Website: macys
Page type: customer-info-address
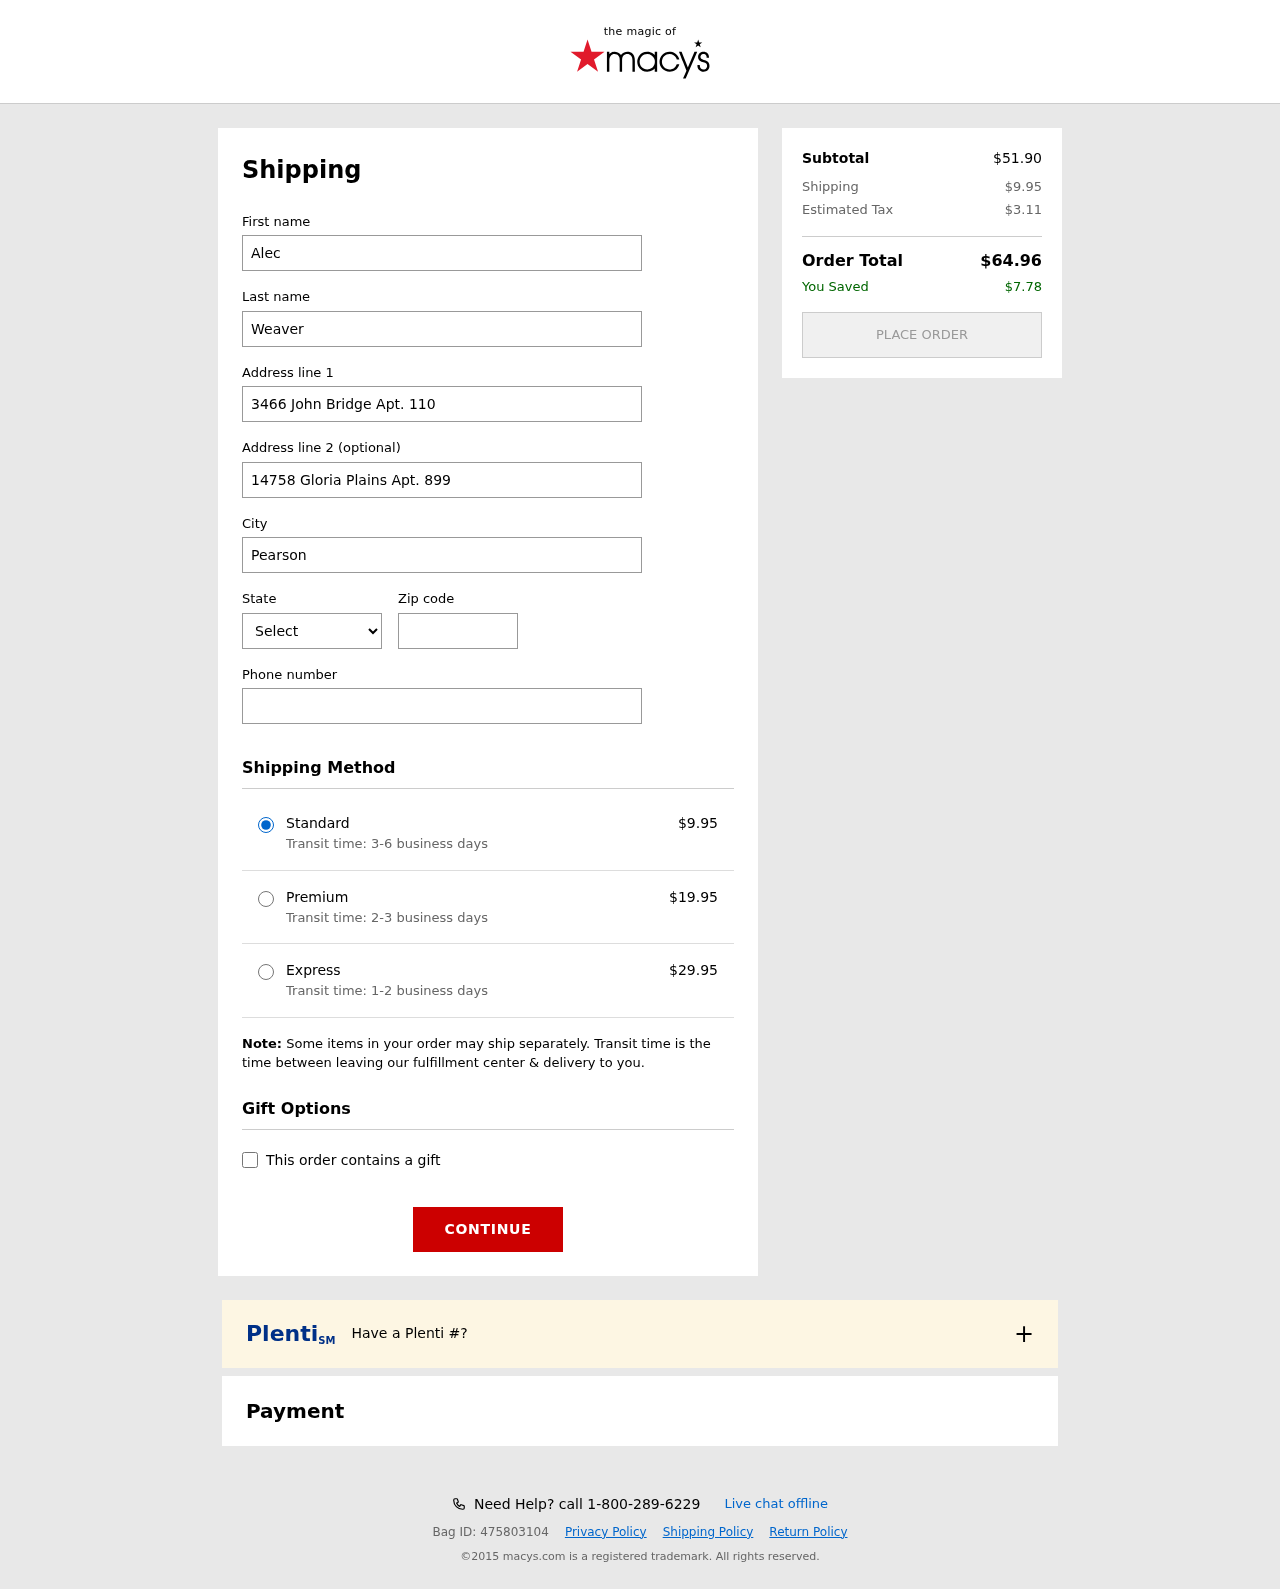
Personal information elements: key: PII_CITY
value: Pearsonbury
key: PII_FIRSTNAME
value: Alec
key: PII_LASTNAME
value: Weaver
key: PII_PHONE
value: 8518064099
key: PII_POSTCODE
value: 68064
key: PII_STATE_ABBR
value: PR
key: PII_STREET
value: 3466 John Bridge Apt. 110
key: PII_STREET2
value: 14758 Gloria Plains Apt. 899
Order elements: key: ORDER_SHIPPING_COST
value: $9.95
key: ORDER_SHIPPING_COST_PREMIUM
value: $19.95
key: ORDER_SHIPPING_COST_EXPRESS
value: $29.95
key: ORDER_SUBTOTAL
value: $51.90
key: ORDER_TAX
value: $3.11
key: ORDER_TOTAL
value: $64.96
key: ORDER_SAVINGS
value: $7.78